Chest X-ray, PA view. Patient: 27 years old, sex M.
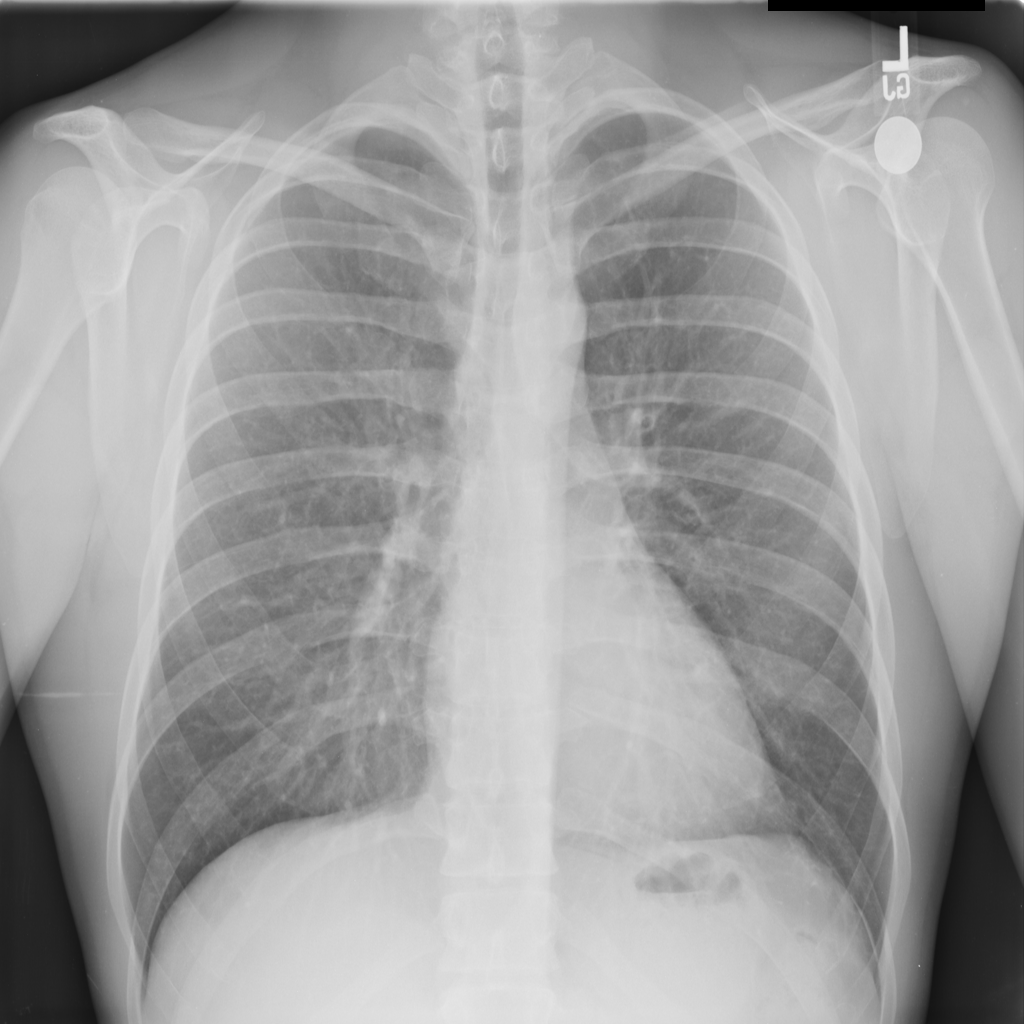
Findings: No Finding